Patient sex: M
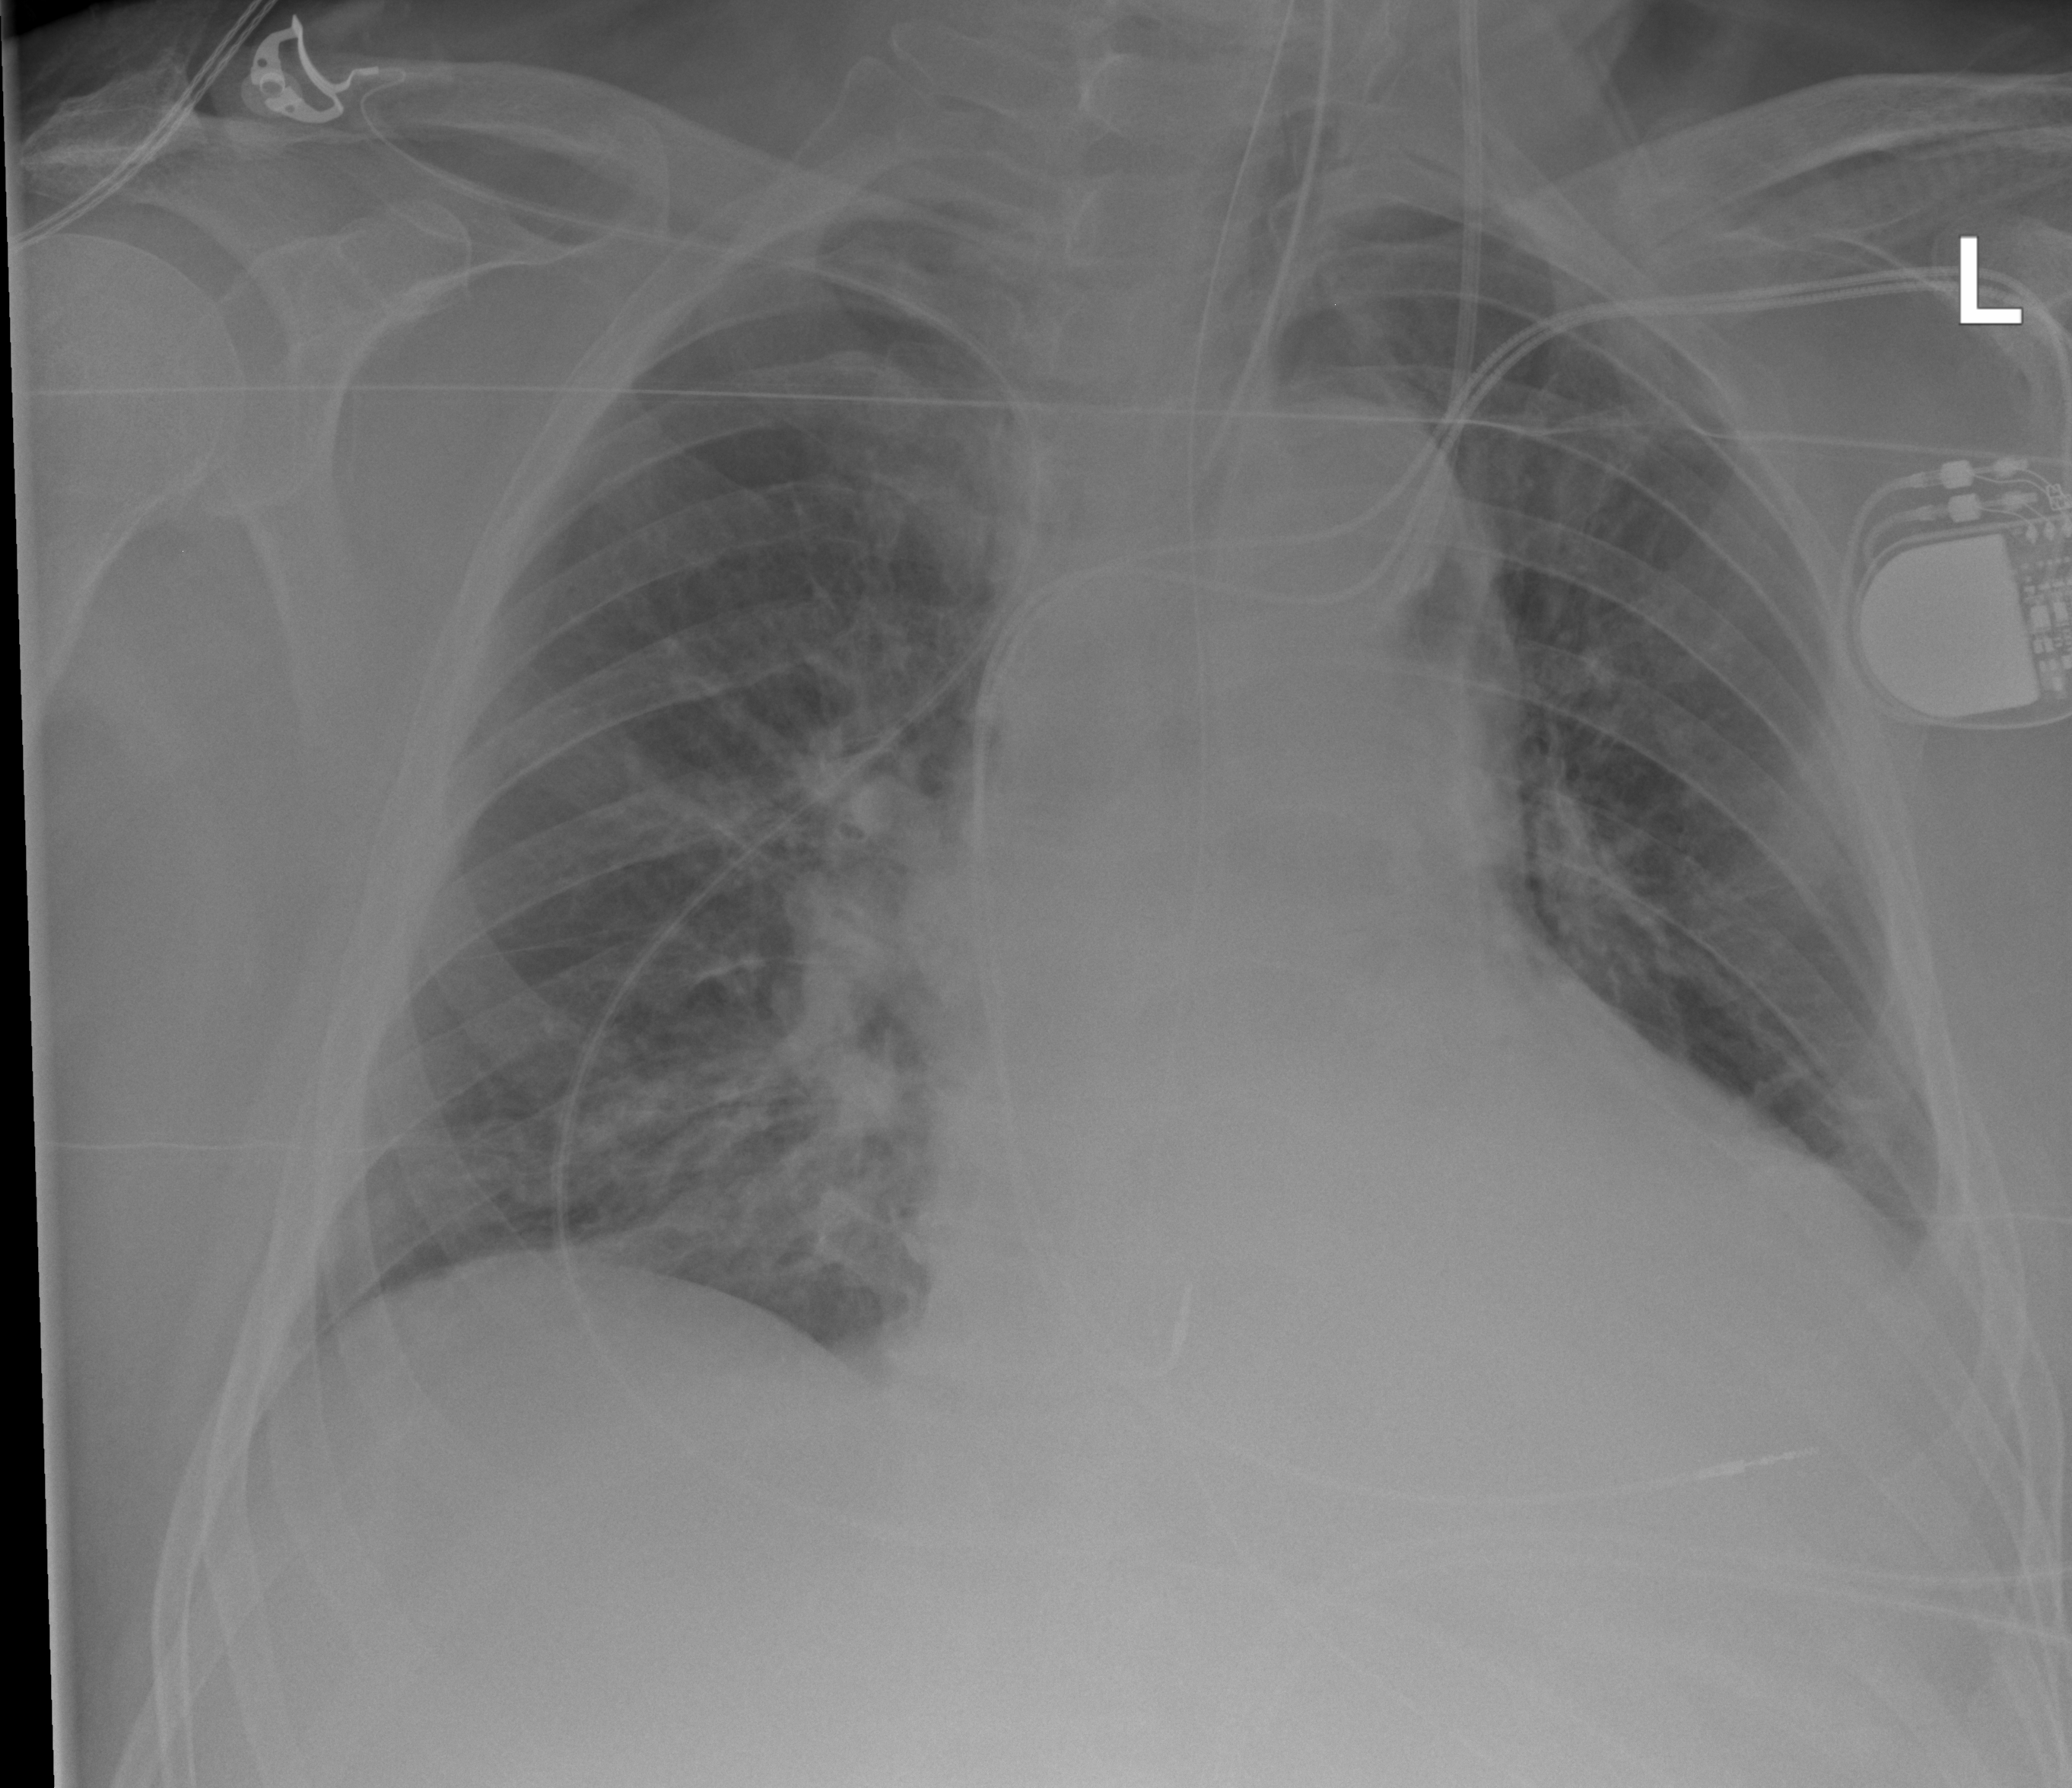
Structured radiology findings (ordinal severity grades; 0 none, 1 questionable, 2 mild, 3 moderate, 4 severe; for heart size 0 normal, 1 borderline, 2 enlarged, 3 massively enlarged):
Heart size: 3
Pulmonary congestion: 1
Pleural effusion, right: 0
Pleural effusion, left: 2
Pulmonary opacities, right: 3
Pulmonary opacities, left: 0
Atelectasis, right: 1
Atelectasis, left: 2